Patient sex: M
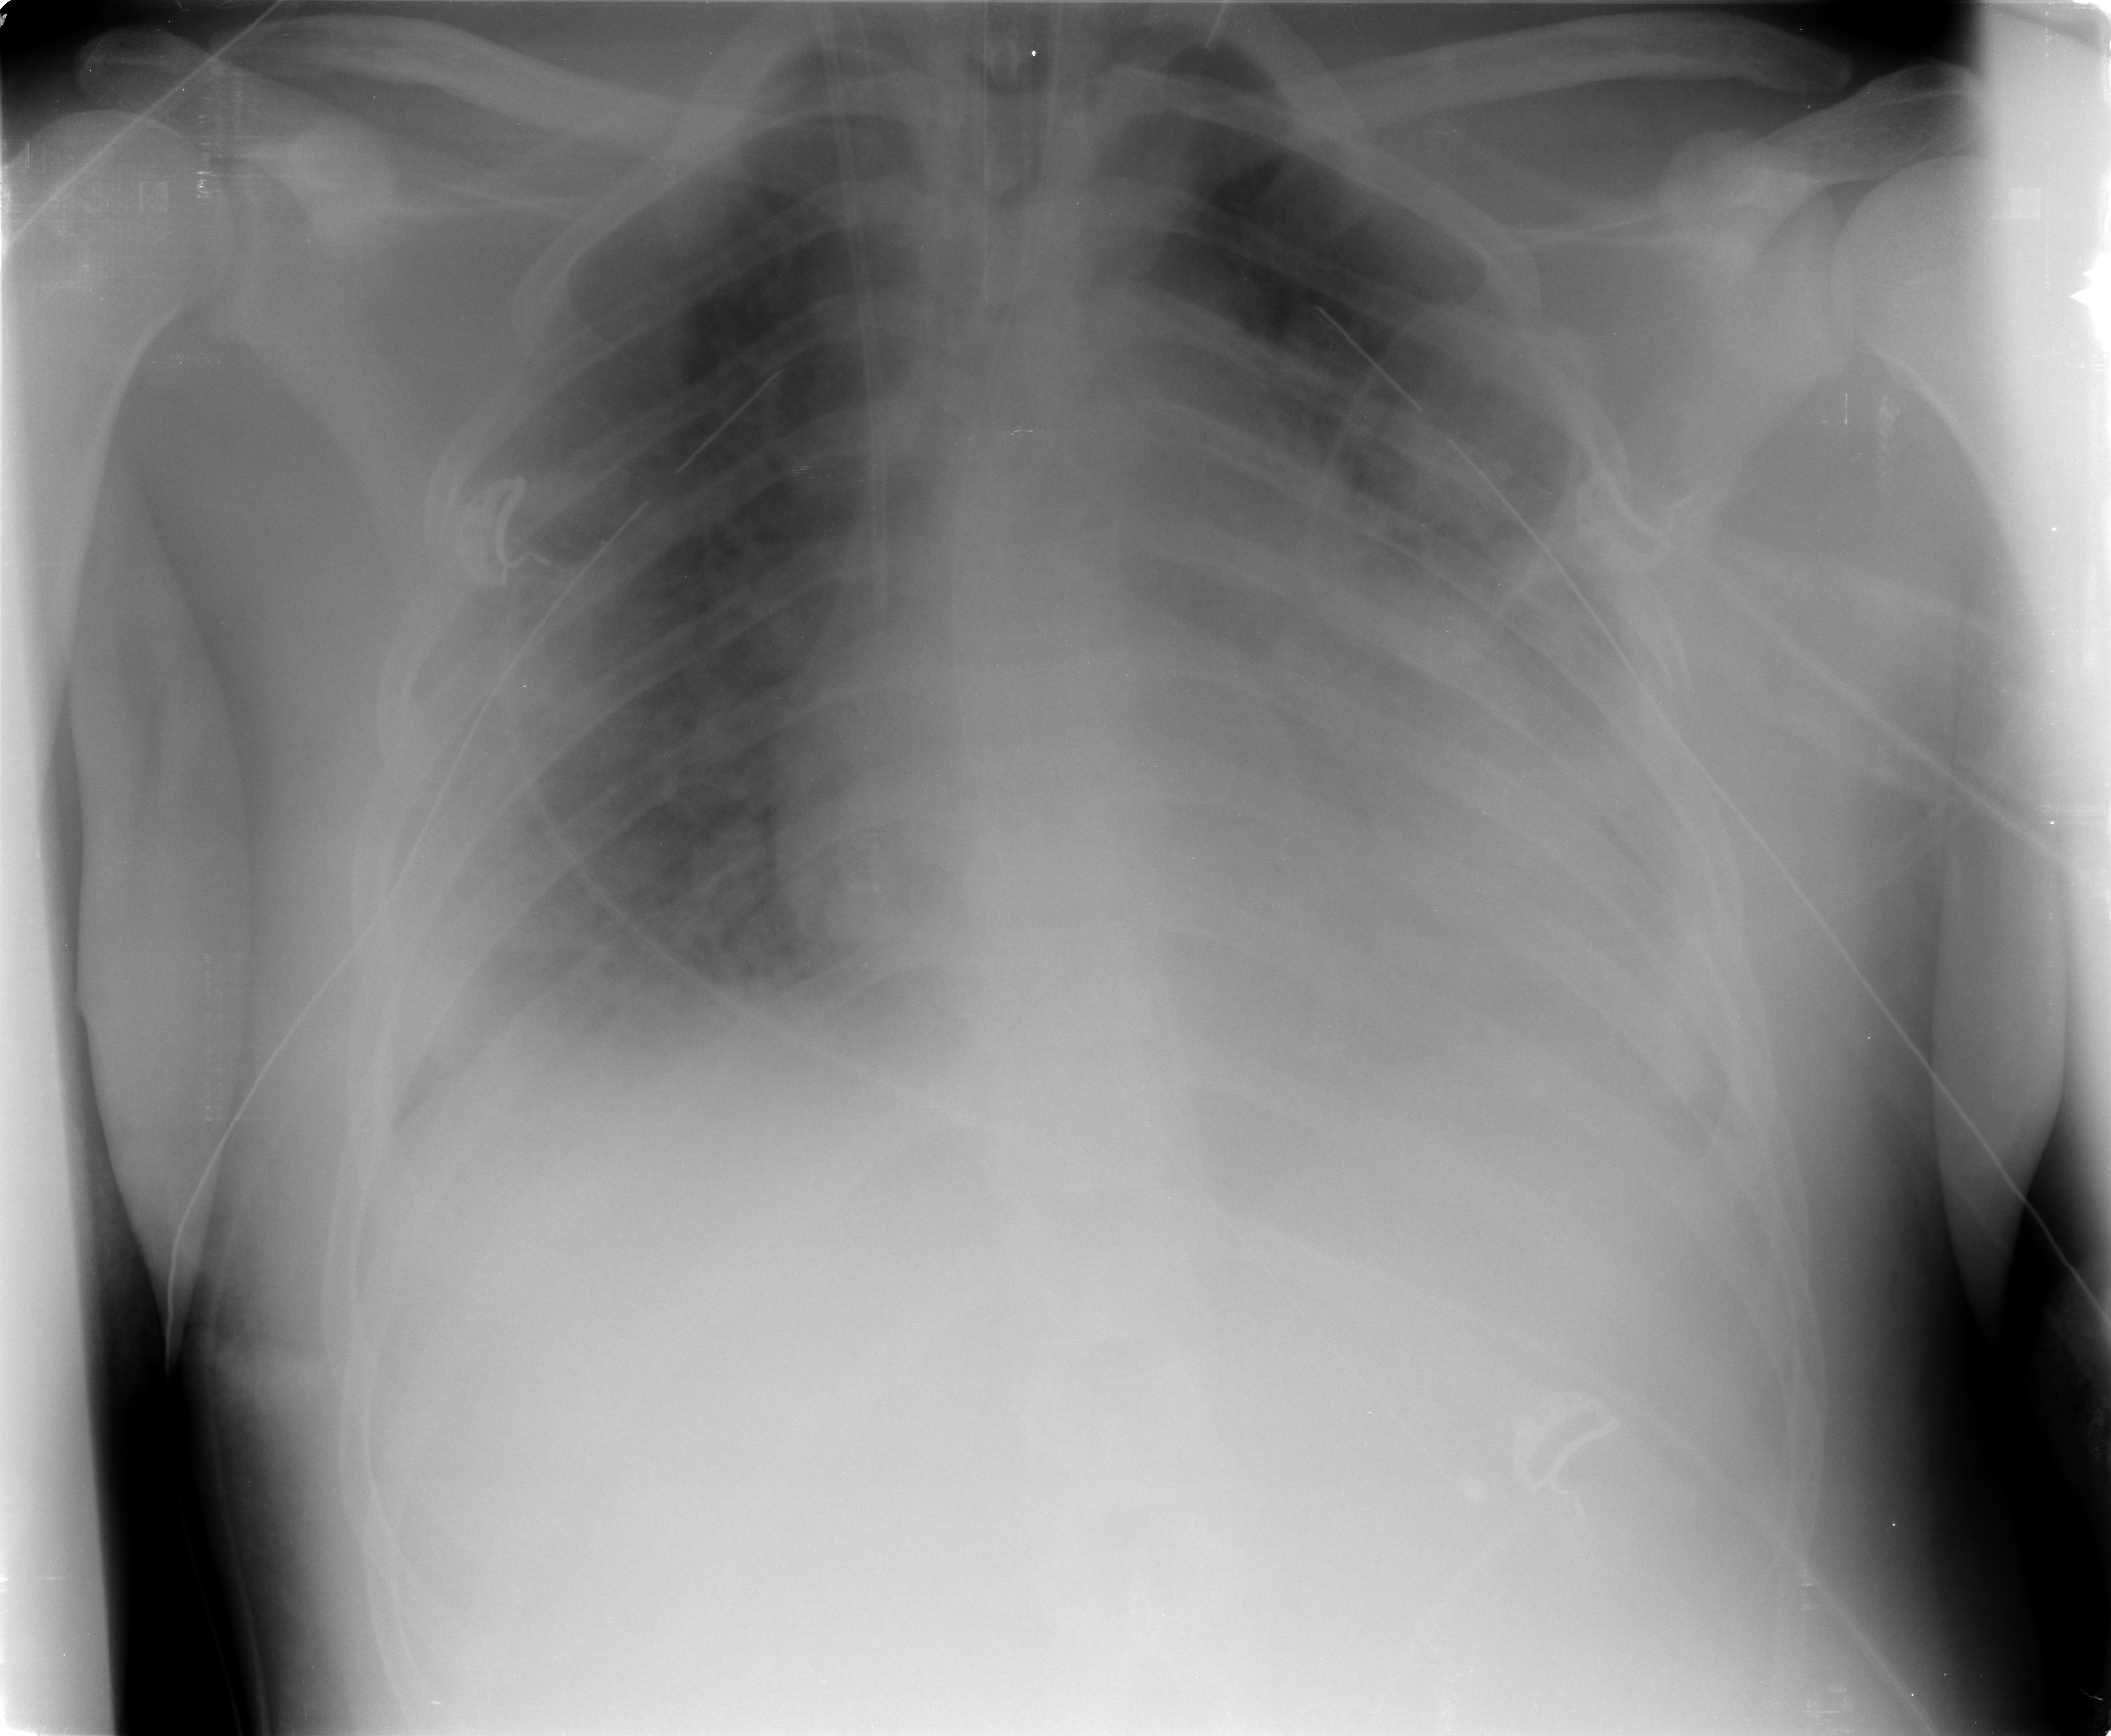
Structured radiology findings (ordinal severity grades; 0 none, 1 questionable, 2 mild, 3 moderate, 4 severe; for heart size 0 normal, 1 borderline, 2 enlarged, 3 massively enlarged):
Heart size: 0
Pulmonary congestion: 0
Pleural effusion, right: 1
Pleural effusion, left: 0
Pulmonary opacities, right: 1
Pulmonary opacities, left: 2
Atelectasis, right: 2
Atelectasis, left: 3